Question: What is the maximum amount of money that can be robbed from the houses? The neighbour houses cannot be robbed at the same time.
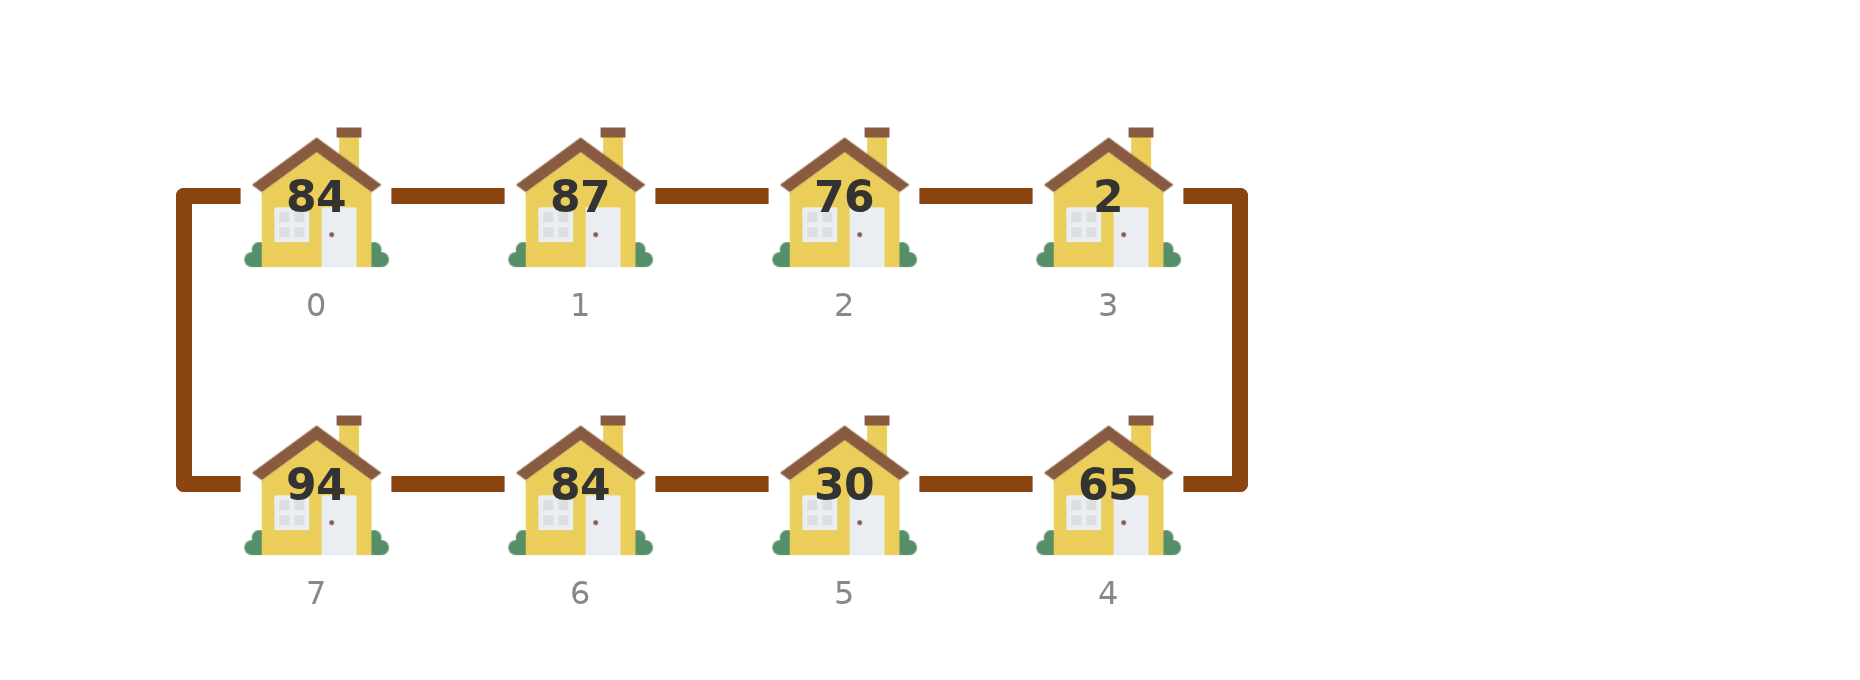
Answer: 309